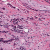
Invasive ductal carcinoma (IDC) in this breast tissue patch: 0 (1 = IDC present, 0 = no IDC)